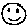
Label: smiley face